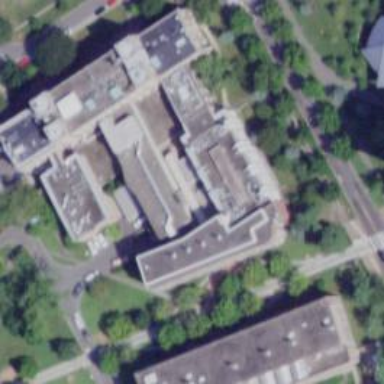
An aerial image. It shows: University building.